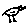
Label: bird